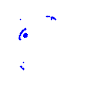
Particle: pion